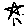
Label: star